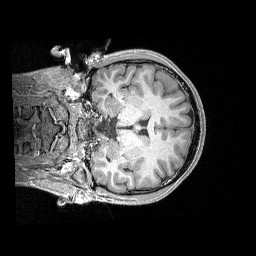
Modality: T1w
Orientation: coronal
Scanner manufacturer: siemens
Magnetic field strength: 3 T
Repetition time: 2.3 s
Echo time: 0.00298 s